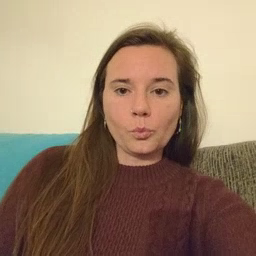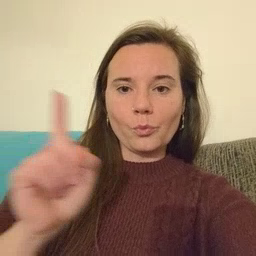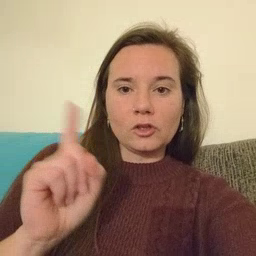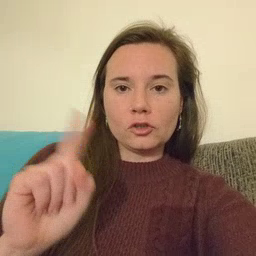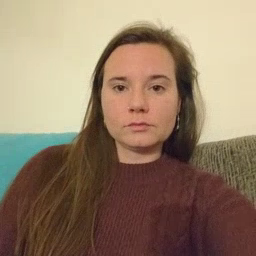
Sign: where